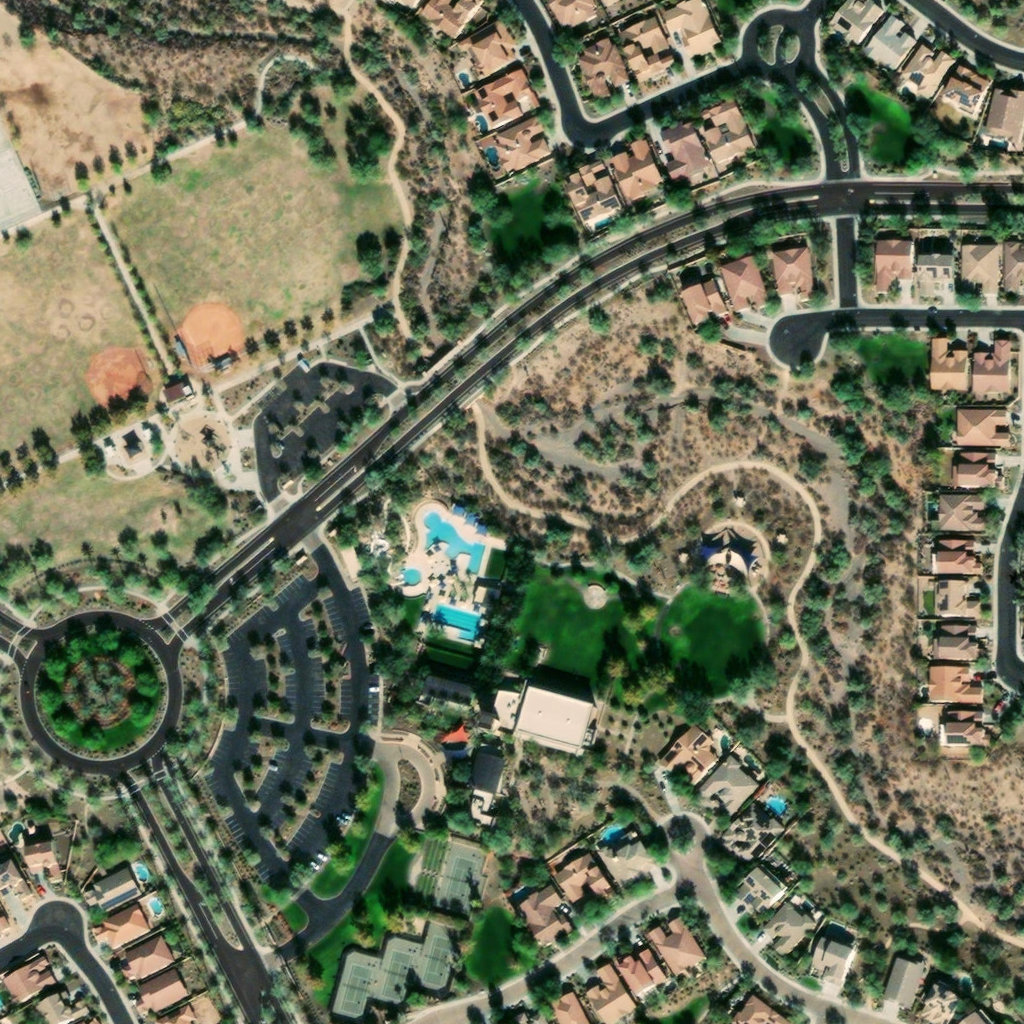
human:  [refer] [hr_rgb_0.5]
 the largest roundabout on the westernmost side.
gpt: <box>[[0, 58, 19, 77, 0]]</box>

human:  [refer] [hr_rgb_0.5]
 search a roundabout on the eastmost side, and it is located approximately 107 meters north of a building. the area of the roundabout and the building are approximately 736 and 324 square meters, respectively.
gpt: <box>[[71, 0, 80, 8, 0]]</box>

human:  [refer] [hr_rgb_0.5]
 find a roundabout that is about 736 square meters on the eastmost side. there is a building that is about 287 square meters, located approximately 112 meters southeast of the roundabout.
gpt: <box>[[71, 0, 80, 8, 0]]</box>